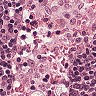
Metastatic tissue present: no